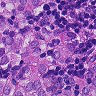
Metastatic tissue present: yes